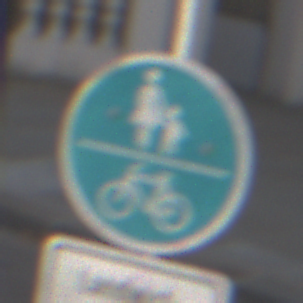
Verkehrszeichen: GemeinsamerGehUndRadweg
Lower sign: BesondereFahrzeugeUndTransportgueter6
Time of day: MorningAfternoon
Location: Outdoor (Urban)
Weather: PartlyCloudy
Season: NotSpecified
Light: Natural